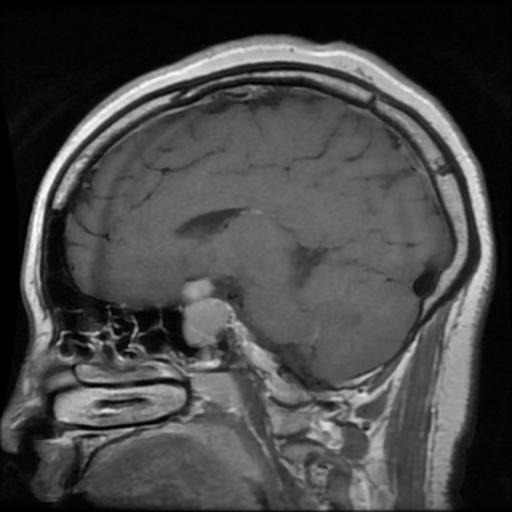
Label: pituitary